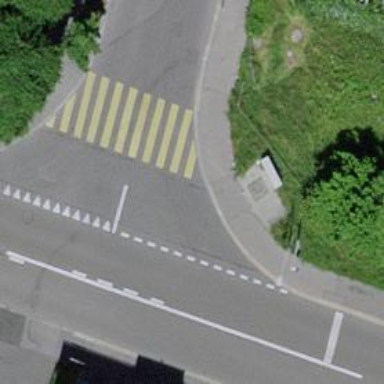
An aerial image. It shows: Kerb barrier.